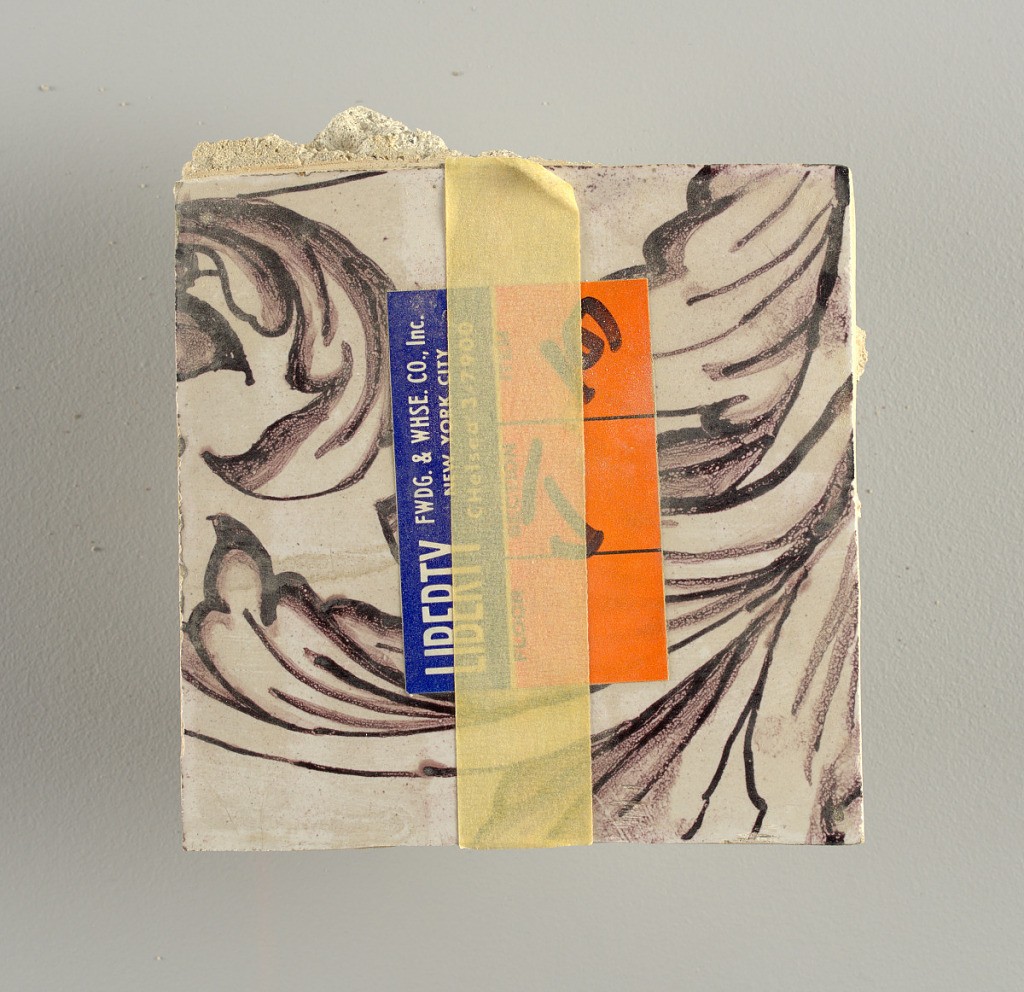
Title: Wall facing
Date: ca. 1725
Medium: tin-glazed earthenware, underglaze
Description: Two vertical rectangles, twenty-three tiles high.  A) Nine tiles wide at top; seven tiles wide at bottom.  B) Ten and one-half tiles wide.

Arabesque design of foliage.  A) with centered figure of Justice under a canopy.  B) with centered urn.